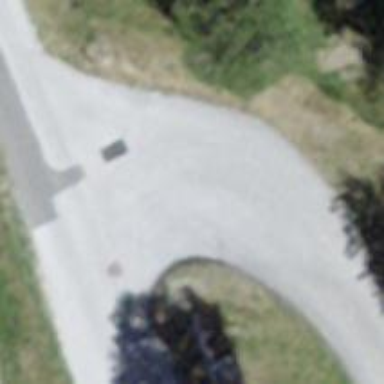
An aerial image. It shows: Road with "give way" sign.